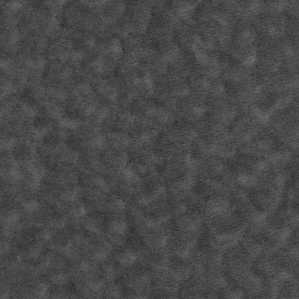
Label: frost